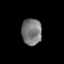
Tissue: skin
Cell type: Epithelial cells
Senescence score: 0.2607
Nuclear area (px): 513
Mean DAPI intensity: 122.127